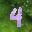
Label: 4